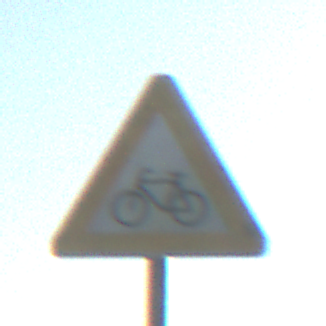
Verkehrszeichen: RadverkehrRechts
Umgebung: Outdoor, RoadRail
Tageszeit: SunriseSunset
Wetter: Clear
Licht: Natural
Jahreszeit: NotSpecified
Kontrast: HighContrast